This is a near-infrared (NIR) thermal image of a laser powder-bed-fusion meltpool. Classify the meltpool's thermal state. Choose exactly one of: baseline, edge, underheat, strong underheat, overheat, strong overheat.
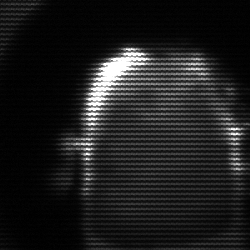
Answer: baseline